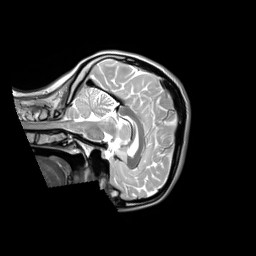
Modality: T2w
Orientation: sagittal
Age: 23
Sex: female
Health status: ill
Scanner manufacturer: siemens
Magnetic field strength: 3 T
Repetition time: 2.8 s
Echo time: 0.326 s